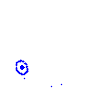
Particle: electron